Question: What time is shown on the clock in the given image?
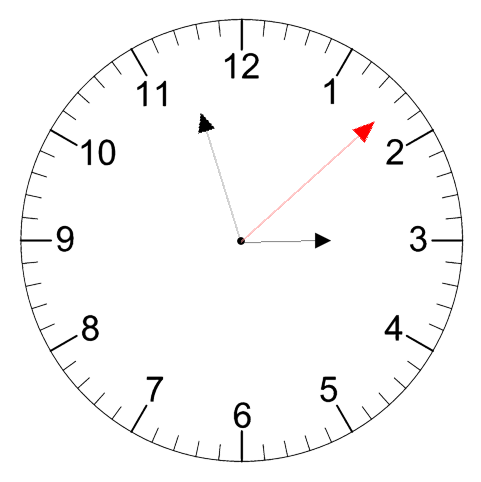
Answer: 02:57:08